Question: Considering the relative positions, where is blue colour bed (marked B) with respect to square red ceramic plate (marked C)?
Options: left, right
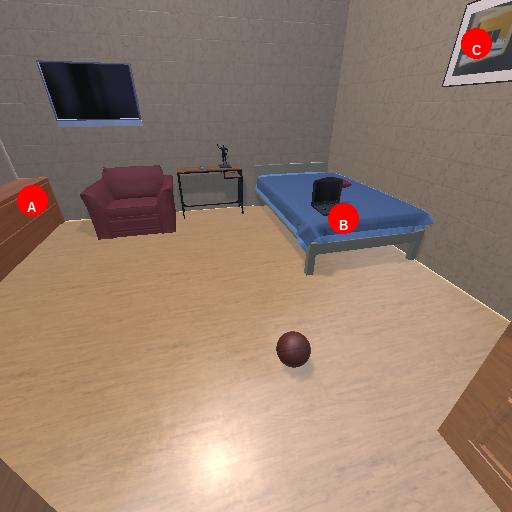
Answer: left